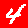
Digit: 4